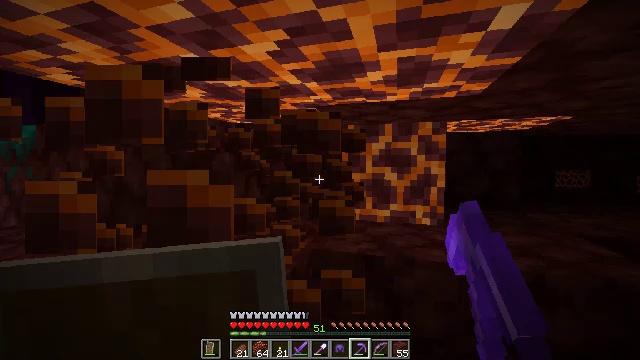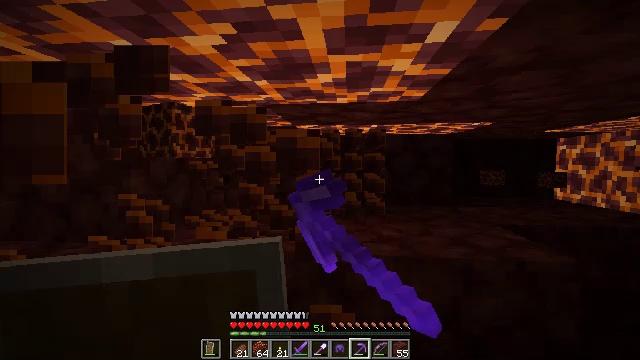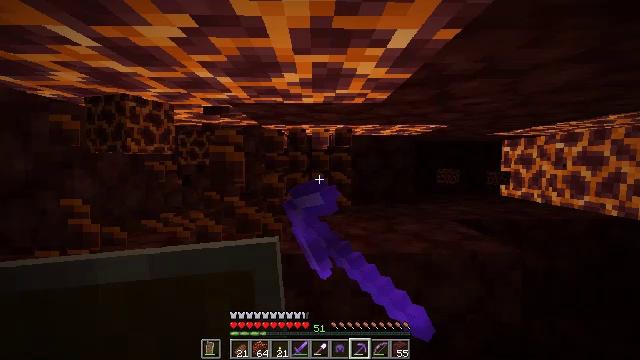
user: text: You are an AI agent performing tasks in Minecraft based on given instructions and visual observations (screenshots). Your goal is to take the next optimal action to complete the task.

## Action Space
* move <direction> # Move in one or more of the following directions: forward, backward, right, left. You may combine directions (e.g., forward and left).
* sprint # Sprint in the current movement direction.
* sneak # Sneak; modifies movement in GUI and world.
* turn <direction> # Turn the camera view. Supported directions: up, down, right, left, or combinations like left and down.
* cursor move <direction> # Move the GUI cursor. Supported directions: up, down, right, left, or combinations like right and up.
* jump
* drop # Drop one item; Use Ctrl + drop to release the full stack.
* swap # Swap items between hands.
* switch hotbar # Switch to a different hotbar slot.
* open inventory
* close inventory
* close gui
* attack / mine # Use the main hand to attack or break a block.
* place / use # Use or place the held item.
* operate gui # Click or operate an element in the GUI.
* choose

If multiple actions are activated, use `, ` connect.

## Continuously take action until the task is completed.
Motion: motion action
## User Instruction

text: Mine magma blocks for light and decoration.
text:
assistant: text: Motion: turn right, attack / mine
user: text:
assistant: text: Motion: turn right, attack / mine
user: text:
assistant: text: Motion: attack / mine